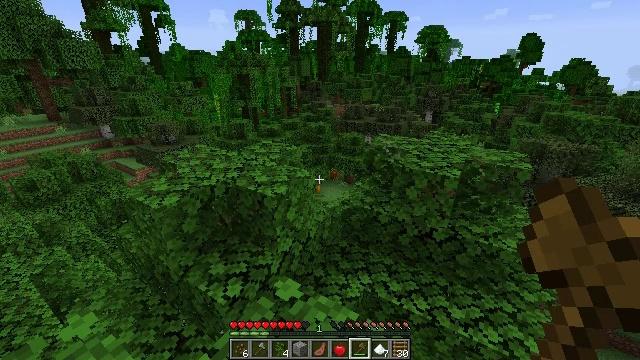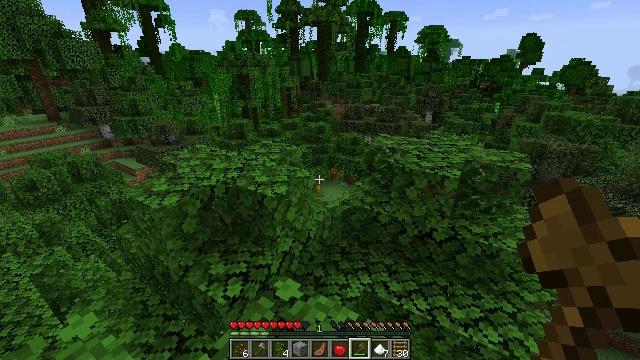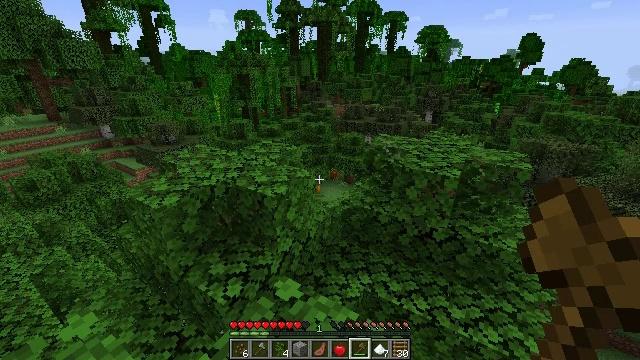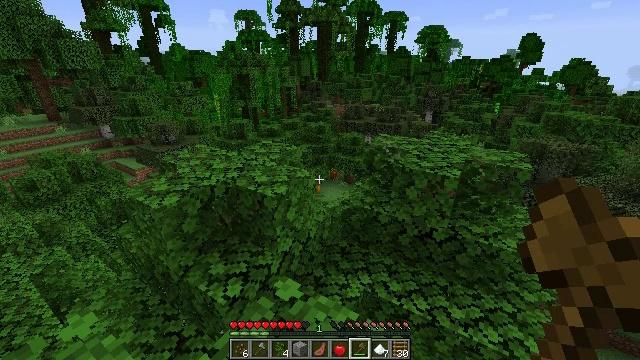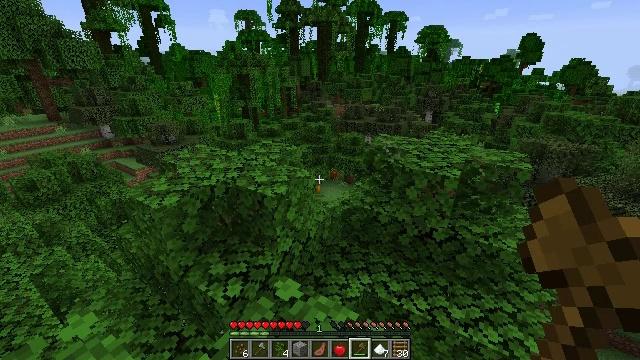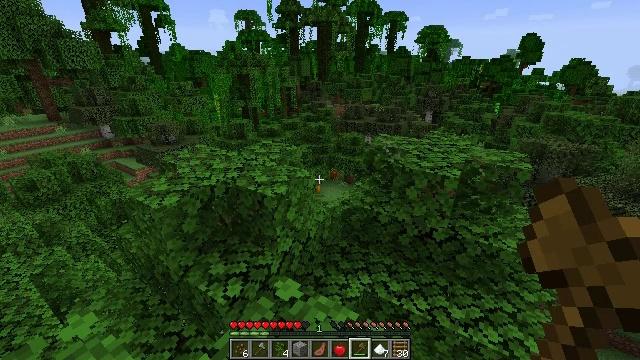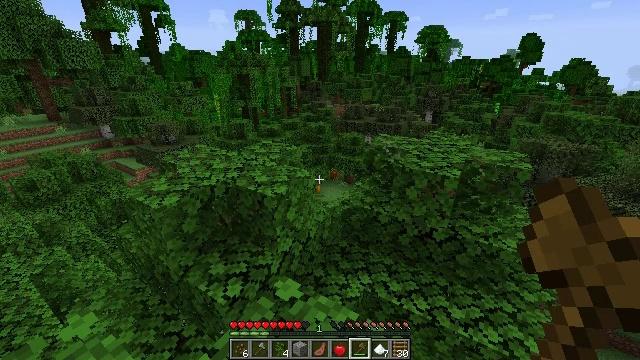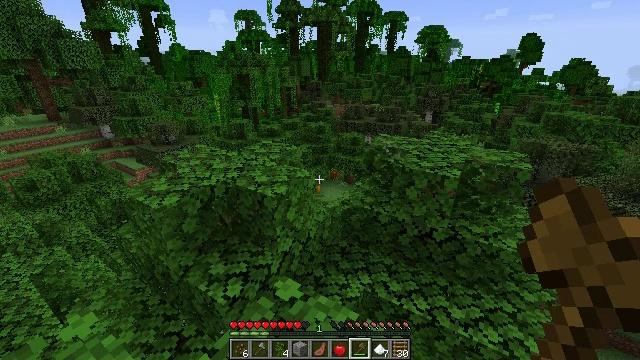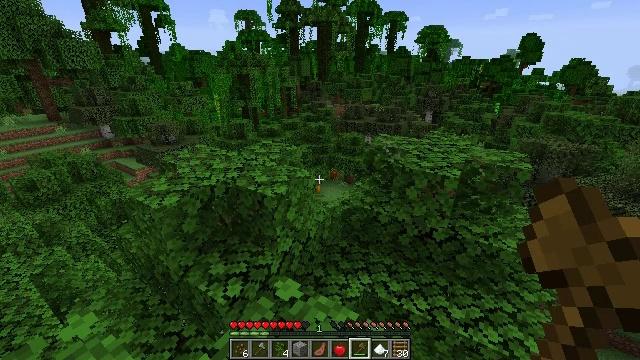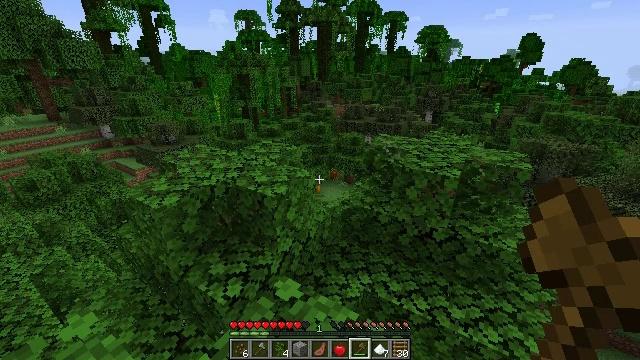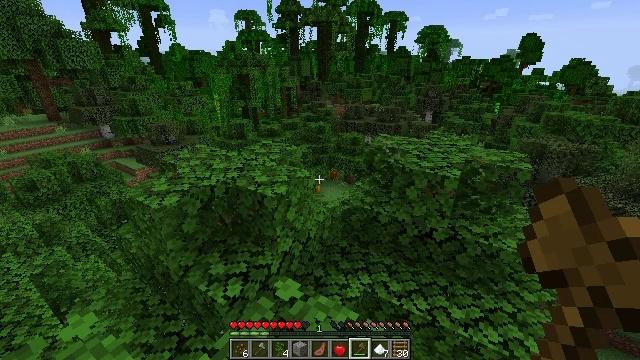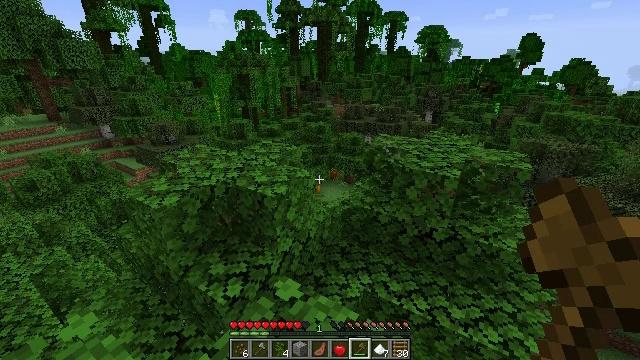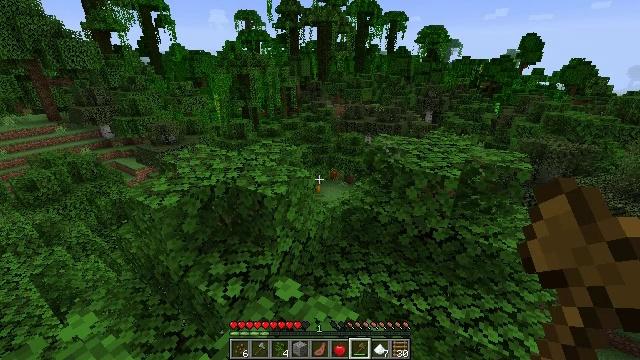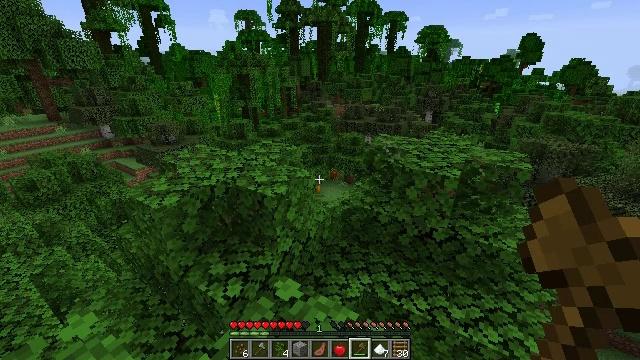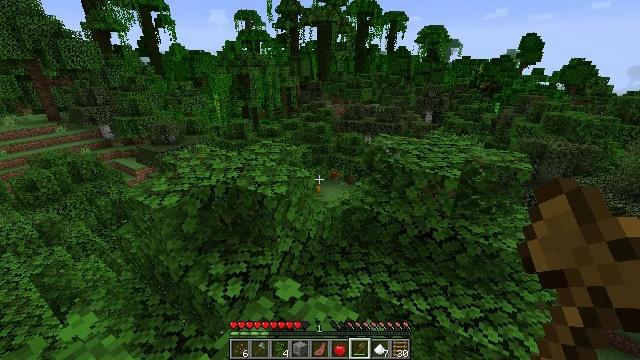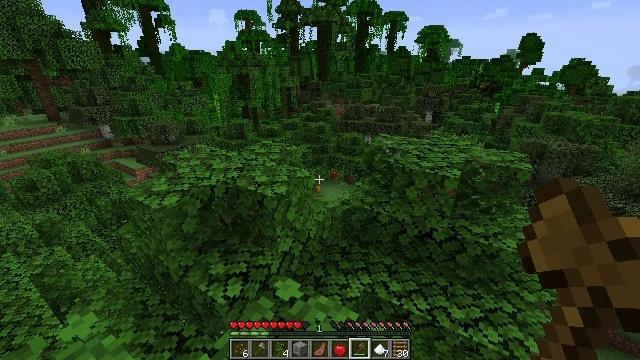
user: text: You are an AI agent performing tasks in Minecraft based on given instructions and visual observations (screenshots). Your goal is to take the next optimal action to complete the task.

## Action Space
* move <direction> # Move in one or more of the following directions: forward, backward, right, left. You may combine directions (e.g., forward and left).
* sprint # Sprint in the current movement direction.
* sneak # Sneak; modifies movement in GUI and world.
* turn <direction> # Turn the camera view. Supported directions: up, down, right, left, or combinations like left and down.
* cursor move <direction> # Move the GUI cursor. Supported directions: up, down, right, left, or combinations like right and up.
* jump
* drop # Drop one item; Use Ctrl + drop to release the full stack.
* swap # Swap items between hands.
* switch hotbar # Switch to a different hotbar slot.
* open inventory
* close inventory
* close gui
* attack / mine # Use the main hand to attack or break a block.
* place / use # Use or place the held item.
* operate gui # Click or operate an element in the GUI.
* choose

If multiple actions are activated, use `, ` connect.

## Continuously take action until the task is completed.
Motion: motion action
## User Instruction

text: Collect the pumpkin by holding left button.
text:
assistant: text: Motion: no_op
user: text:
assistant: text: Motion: no_op
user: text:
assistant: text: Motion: no_op
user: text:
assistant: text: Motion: no_op
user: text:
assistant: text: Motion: no_op
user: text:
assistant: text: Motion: no_op
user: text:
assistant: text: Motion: no_op
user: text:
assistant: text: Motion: no_op
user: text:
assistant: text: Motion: no_op
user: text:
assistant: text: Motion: no_op
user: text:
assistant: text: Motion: no_op
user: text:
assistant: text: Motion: no_op
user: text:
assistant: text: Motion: no_op
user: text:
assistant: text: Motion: no_op
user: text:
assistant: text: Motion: no_op
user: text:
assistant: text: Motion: no_op
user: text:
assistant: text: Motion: no_op
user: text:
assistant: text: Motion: no_op
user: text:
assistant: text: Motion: no_op
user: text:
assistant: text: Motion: no_op
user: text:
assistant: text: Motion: no_op
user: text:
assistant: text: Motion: no_op
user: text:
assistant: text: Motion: no_op
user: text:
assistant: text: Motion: no_op
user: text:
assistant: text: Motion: no_op
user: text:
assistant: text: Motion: no_op
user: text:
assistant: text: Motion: no_op
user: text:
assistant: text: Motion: no_op
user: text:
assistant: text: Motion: no_op
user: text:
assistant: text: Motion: no_op